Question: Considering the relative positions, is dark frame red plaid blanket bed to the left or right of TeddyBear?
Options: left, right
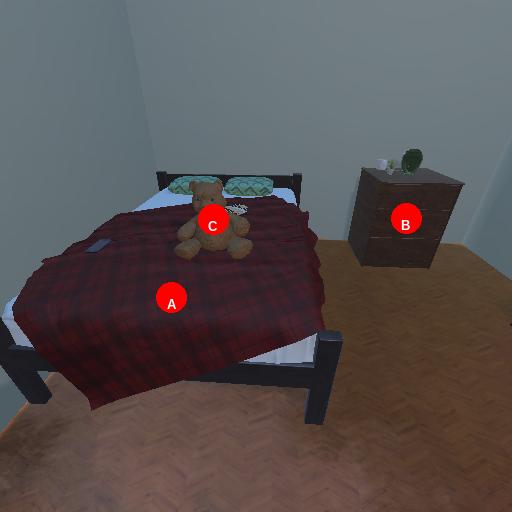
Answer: left